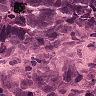
Metastatic tissue present: yes